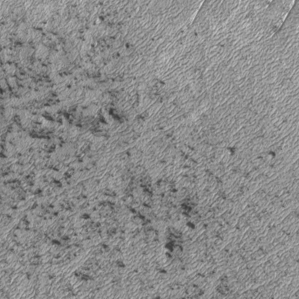
Label: frost